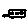
Label: car